Question: I am using 'NavigationDrawer' just as <URL>, but I need to use costum actionbar. just as before I use costum view. When using custom actionbar, actionmenu is displayed well, but I cannot display home button. I am targeting 13 and 13+ apis, so the code I have used is below:
'''
getActionBar().setDisplayHomeAsUpEnabled(true);
getActionBar().setDisplayOptions(ActionBar.DISPLAY_SHOW_CUSTOM);
getActionBar().setCustomView(R.layout.actionbar);
'''
the actionbar.xml is below:
'''
<?xml version="1.0" encoding="utf-8"?>
<LinearLayout xmlns:android="http://schemas.android.com/apk/res/android"
android:layout_width="match_parent"
android:layout_height="wrap_content"
android:layout_gravity="center"
android:background="@color/blue"
android:orientation="vertical" >
<TextView
android:layout_width="wrap_content"
android:layout_height="wrap_content"
android:layout_gravity="center"
android:text="@string/app_name"
android:textColor="#ffffff"
android:textSize="24sp" />
</LinearLayout>
'''
Well I might just add a button there but I am being lazy here, and saving that option as a last resort.
## Update:
When I use 'NavigationDrawer' without custom view, I get #1 as actionbar.

When I use 'NavigationDrawer' with custom view, I get #2 as actionbar.
What I want is to get #4 as actionbar.
PS: #3 is not included in the custom view, it is created via 'onCreateOptionsMenu'
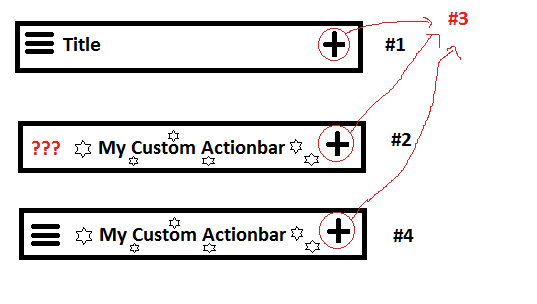
Answer: The only solution for this problem is to go not lazy and implement the home button(and #3 for some reason).
actionbar.xml
'''
<?xml version="1.0" encoding="utf-8"?>
<RelativeLayout xmlns:android="http://schemas.android.com/apk/res/android"
android:layout_width="match_parent"
android:layout_height="wrap_content"
android:background="@color/ulak_blue" >
<TextView
android:id="@+id/title"
android:layout_width="match_parent"
android:layout_height="wrap_content"
android:layout_centerInParent="true"
android:gravity="center"
android:text="@string/app_name"
android:textColor="#ffffff"
android:textSize="24sp" />
<ImageView
android:id="@+id/leftButton"
android:layout_width="wrap_content"
android:layout_height="wrap_content"
android:layout_alignParentLeft="true"
android:layout_centerVertical="true"
android:clickable="true"
android:contentDescription="@string/app_name"
android:hapticFeedbackEnabled="true" />
<ImageView
android:id="@+id/rightButton"
android:layout_width="wrap_content"
android:layout_height="wrap_content"
android:layout_alignParentRight="true"
android:layout_centerVertical="true"
android:clickable="true"
android:contentDescription="@string/app_name"
android:hapticFeedbackEnabled="true" />
</RelativeLayout>
'''
on in 'onCreate' method of the activity
'''
mLeftButton = findViewById(R.id.leftButton);
mRightButton = findViewById(R.id.rightButton);
mLeftButton.setOnClickListener(new OnClickListener() {
@Override
public void onClick(View v) {
if (mSideMenuDrawerLayout.isDrawerOpen(mSideMenuList)) {
mSideMenuDrawerLayout.closeDrawer(mSideMenuList);
} else {
mSideMenuDrawerLayout.openDrawer(mSideMenuList);
}
}
});
mRightButton.setOnClickListener(new OnClickListener() {
@Override
public void onClick(View v) {
Toast.makeText(MainActivity.this, "Add Button Clicked", Toast.LENGTH_SHORT).show();
}
});
'''
PS: any former better solution will be accepted.